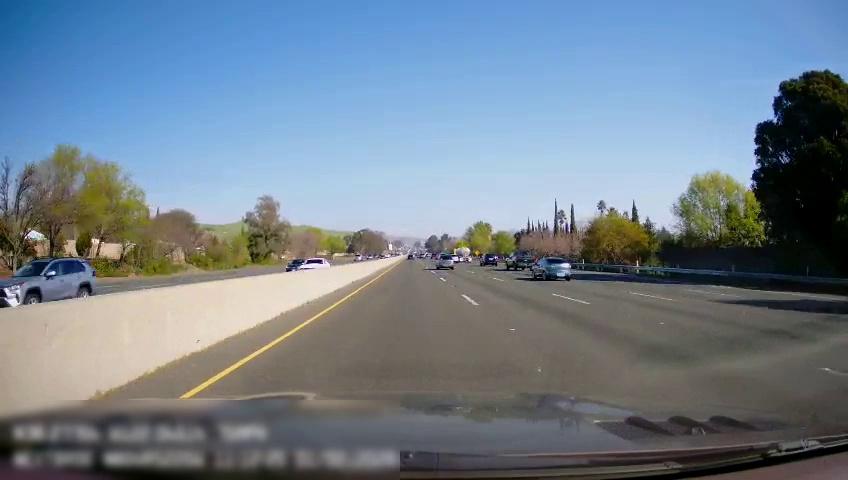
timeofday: Day
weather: Sunny
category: Drivable Space
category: Drivable Space
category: Vehicles | SUV
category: Vehicles | Car
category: Vehicles | Car
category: Vehicles | Car
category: Vehicles | SUV
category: Vehicles | Truck
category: Vehicles | SUV
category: Vehicles | Other LV
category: Vehicles | Car
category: Vehicles | Car
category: Lanes | Alternate Lane
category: Lanes | Current Lane
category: Lanes | Current Lane
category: Lanes | Alternate Lane